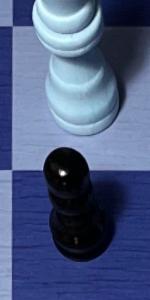
Label: Pawn_Black